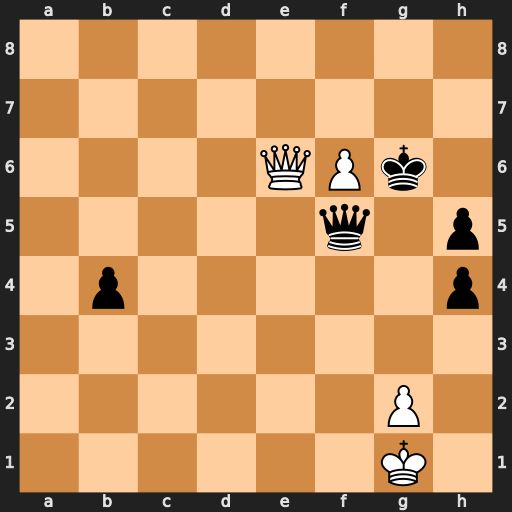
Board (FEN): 8/8/4QPk1/5q1p/1p5p/8/6P1/6K1
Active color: w
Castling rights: -
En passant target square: -
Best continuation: Qxf5+ Kxf5 f7